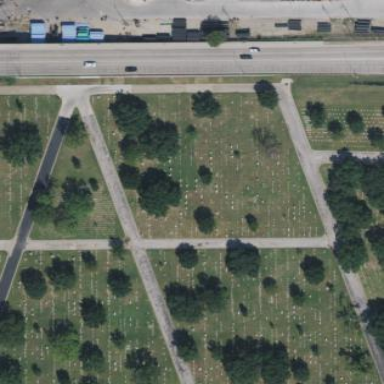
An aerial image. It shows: Grave yard.